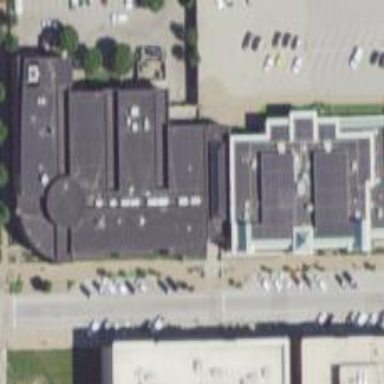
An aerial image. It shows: Police building.